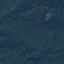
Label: Forest